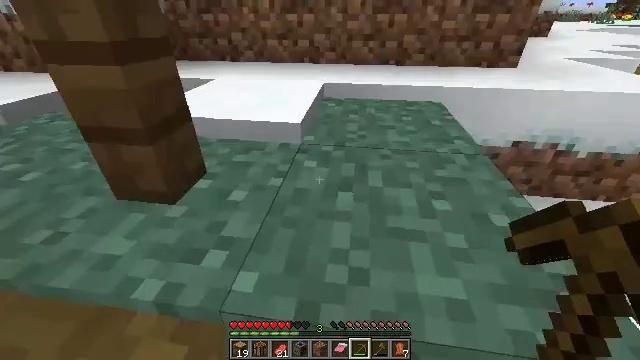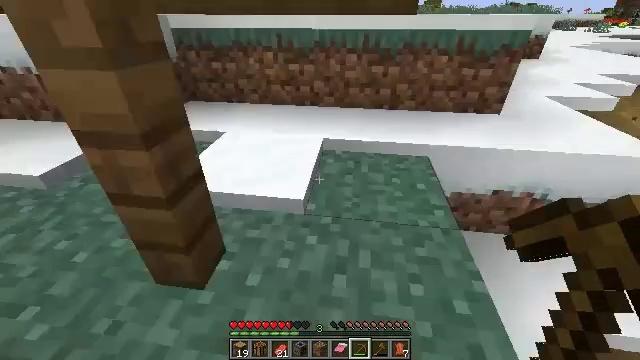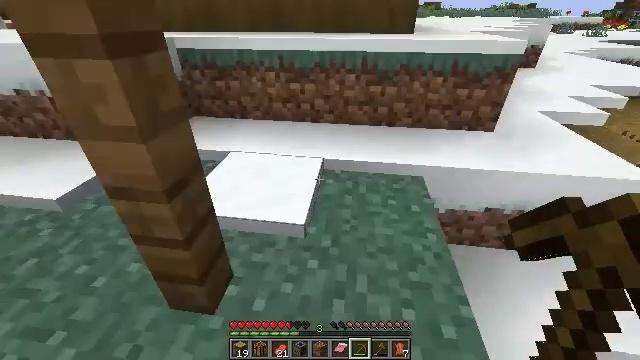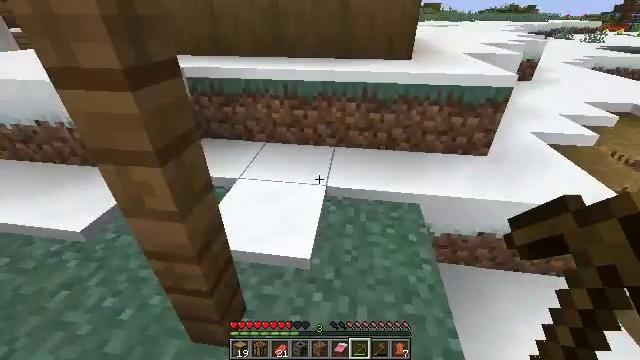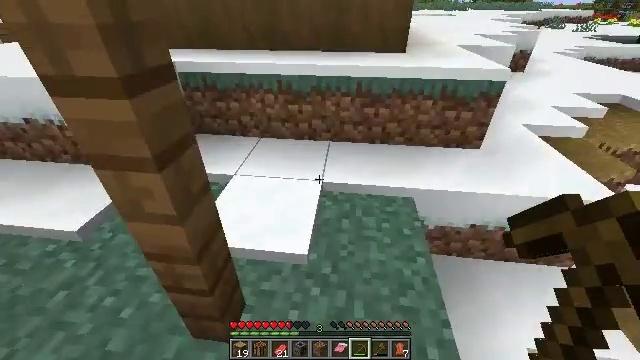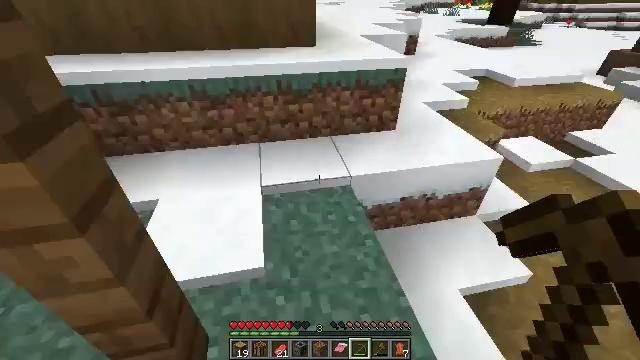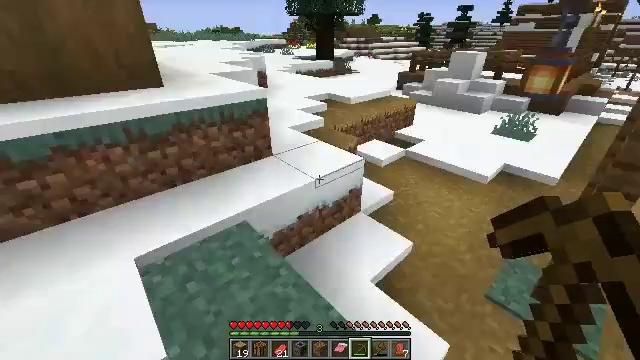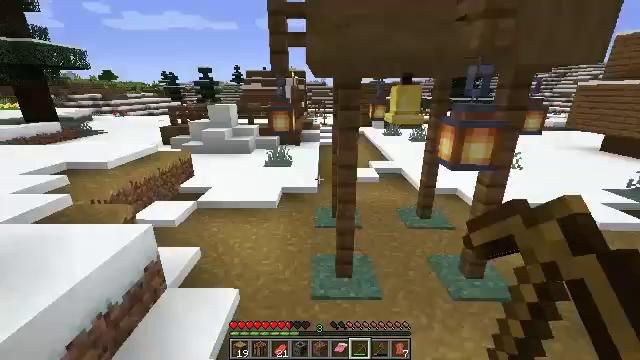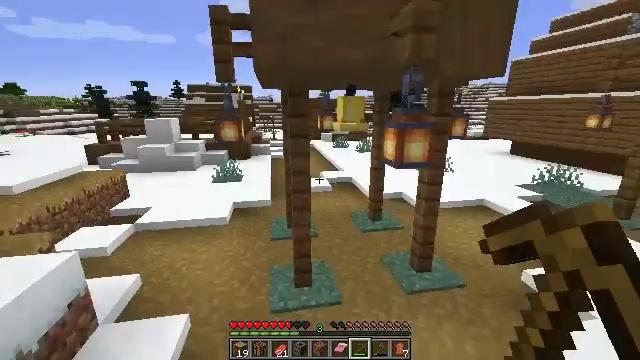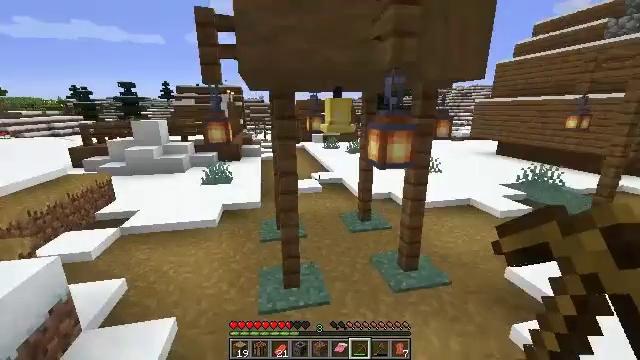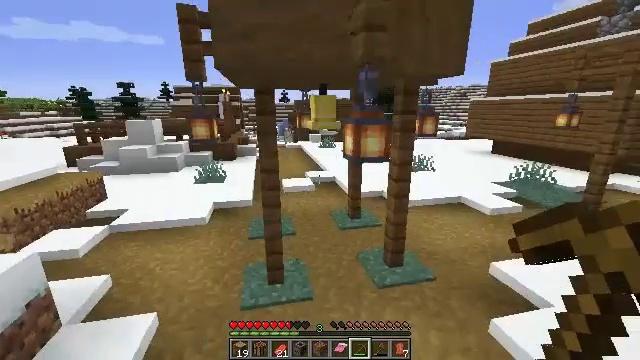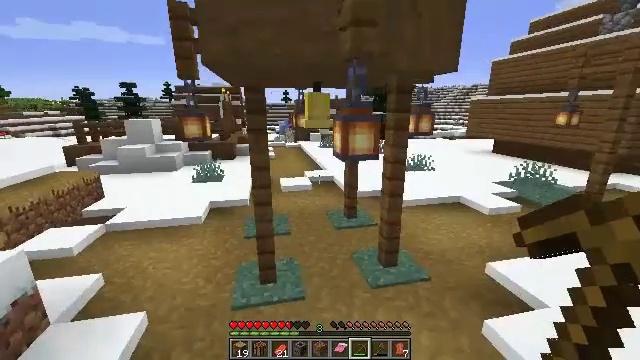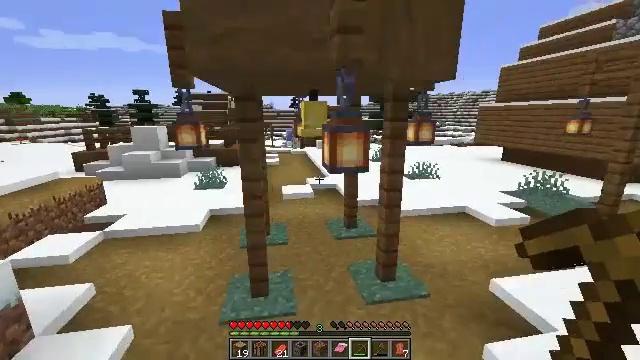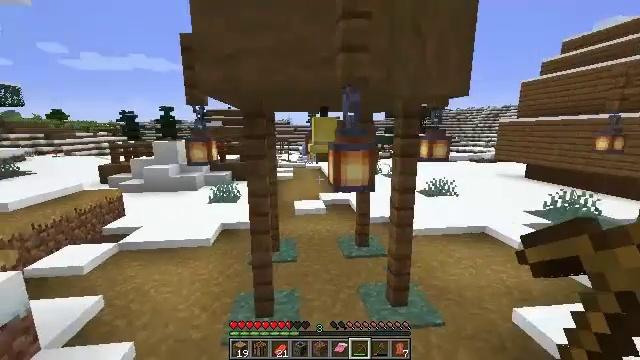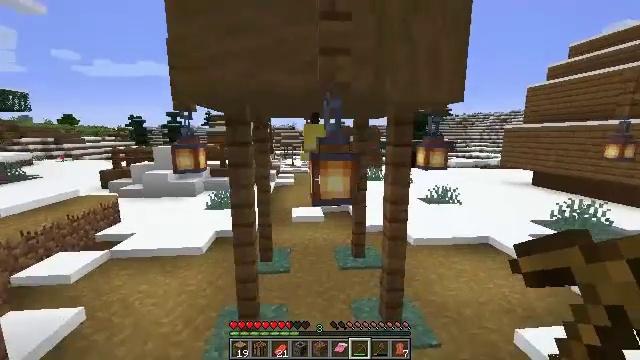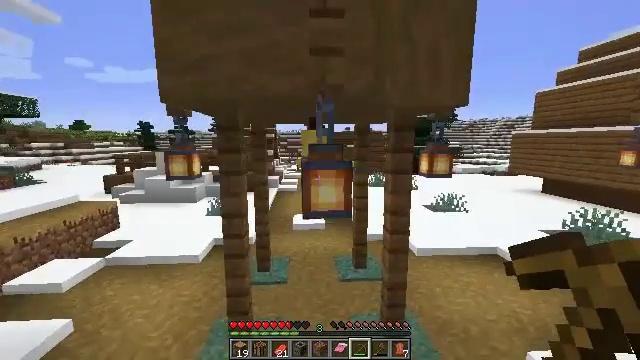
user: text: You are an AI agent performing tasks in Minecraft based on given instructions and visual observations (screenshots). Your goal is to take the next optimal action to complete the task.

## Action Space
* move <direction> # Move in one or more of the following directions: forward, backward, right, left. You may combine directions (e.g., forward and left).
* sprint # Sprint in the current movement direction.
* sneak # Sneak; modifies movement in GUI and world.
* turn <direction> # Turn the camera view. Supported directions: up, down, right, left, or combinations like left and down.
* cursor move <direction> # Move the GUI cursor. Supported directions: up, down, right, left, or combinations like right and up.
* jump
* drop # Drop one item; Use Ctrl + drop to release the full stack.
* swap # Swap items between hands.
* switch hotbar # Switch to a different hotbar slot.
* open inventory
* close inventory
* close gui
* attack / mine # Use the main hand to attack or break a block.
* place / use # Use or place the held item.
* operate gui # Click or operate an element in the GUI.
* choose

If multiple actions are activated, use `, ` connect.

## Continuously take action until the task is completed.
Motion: motion action
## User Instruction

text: Retrieve the lantern for relighting.
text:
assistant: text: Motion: move forward, jump
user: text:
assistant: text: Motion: move forward, jump
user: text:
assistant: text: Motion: move forward and move left, jump
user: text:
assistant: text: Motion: move forward and move left, turn right and down
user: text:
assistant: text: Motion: move forward and move left, turn right and down
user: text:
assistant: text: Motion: move forward and move left, turn right and up
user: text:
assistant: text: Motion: move right, turn right and up
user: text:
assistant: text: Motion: move right, turn right and up
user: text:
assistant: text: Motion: move right, turn right
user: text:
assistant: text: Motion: move right
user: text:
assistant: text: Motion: move forward and move right
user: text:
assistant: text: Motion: move forward and move right, turn left and up
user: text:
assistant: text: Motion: move forward and move right, turn left and up
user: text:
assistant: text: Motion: move forward and move right, turn left and up
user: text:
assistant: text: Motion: move forward, turn left and up
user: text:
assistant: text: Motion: move forward
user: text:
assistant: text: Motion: move forward
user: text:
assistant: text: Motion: move forward, turn up
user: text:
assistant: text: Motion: move forward, turn up
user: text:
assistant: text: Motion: move forward, turn left and up
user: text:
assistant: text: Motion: move forward, turn left and up
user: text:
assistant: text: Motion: turn left and up
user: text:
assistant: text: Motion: turn left and up
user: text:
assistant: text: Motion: turn left and up
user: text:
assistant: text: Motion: turn up
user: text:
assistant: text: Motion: turn up
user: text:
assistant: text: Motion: turn up, attack / mine
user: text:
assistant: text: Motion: attack / mine
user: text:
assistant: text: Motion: attack / mine
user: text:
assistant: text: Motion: attack / mine